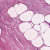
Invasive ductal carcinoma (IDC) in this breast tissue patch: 0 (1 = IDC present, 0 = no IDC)